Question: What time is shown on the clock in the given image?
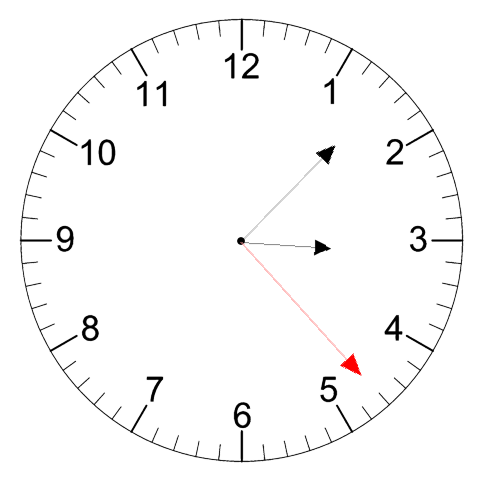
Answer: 03:07:23